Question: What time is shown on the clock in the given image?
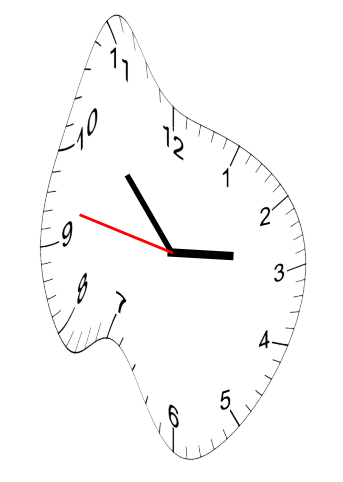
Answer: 02:52:47